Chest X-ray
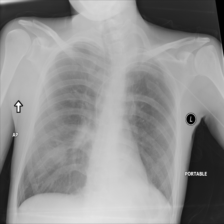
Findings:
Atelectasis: negative
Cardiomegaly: negative
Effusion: negative
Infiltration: negative
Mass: negative
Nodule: negative
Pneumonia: negative
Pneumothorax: negative
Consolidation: negative
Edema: negative
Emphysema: negative
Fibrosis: negative
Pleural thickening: negative
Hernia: negative